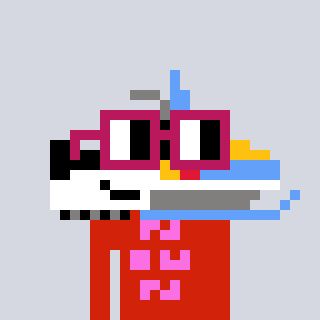
a pixel art character with square dark red glasses, a snowmobile-shaped head and a red-colored body on a cool background